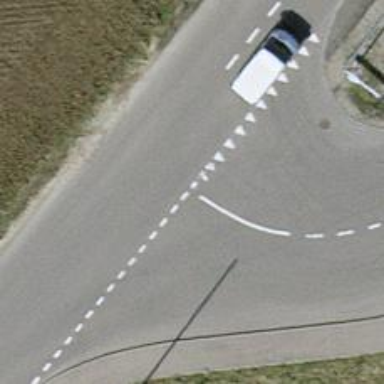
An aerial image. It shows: Road with "give way" sign.